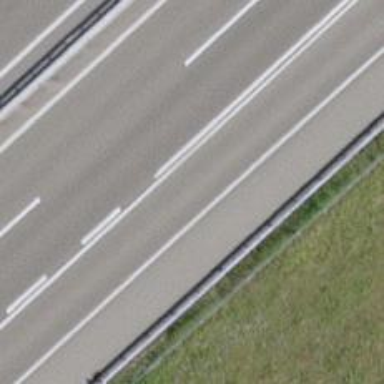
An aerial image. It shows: Asphalt motorway link.